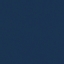
Land use / land cover: SeaLake